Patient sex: M
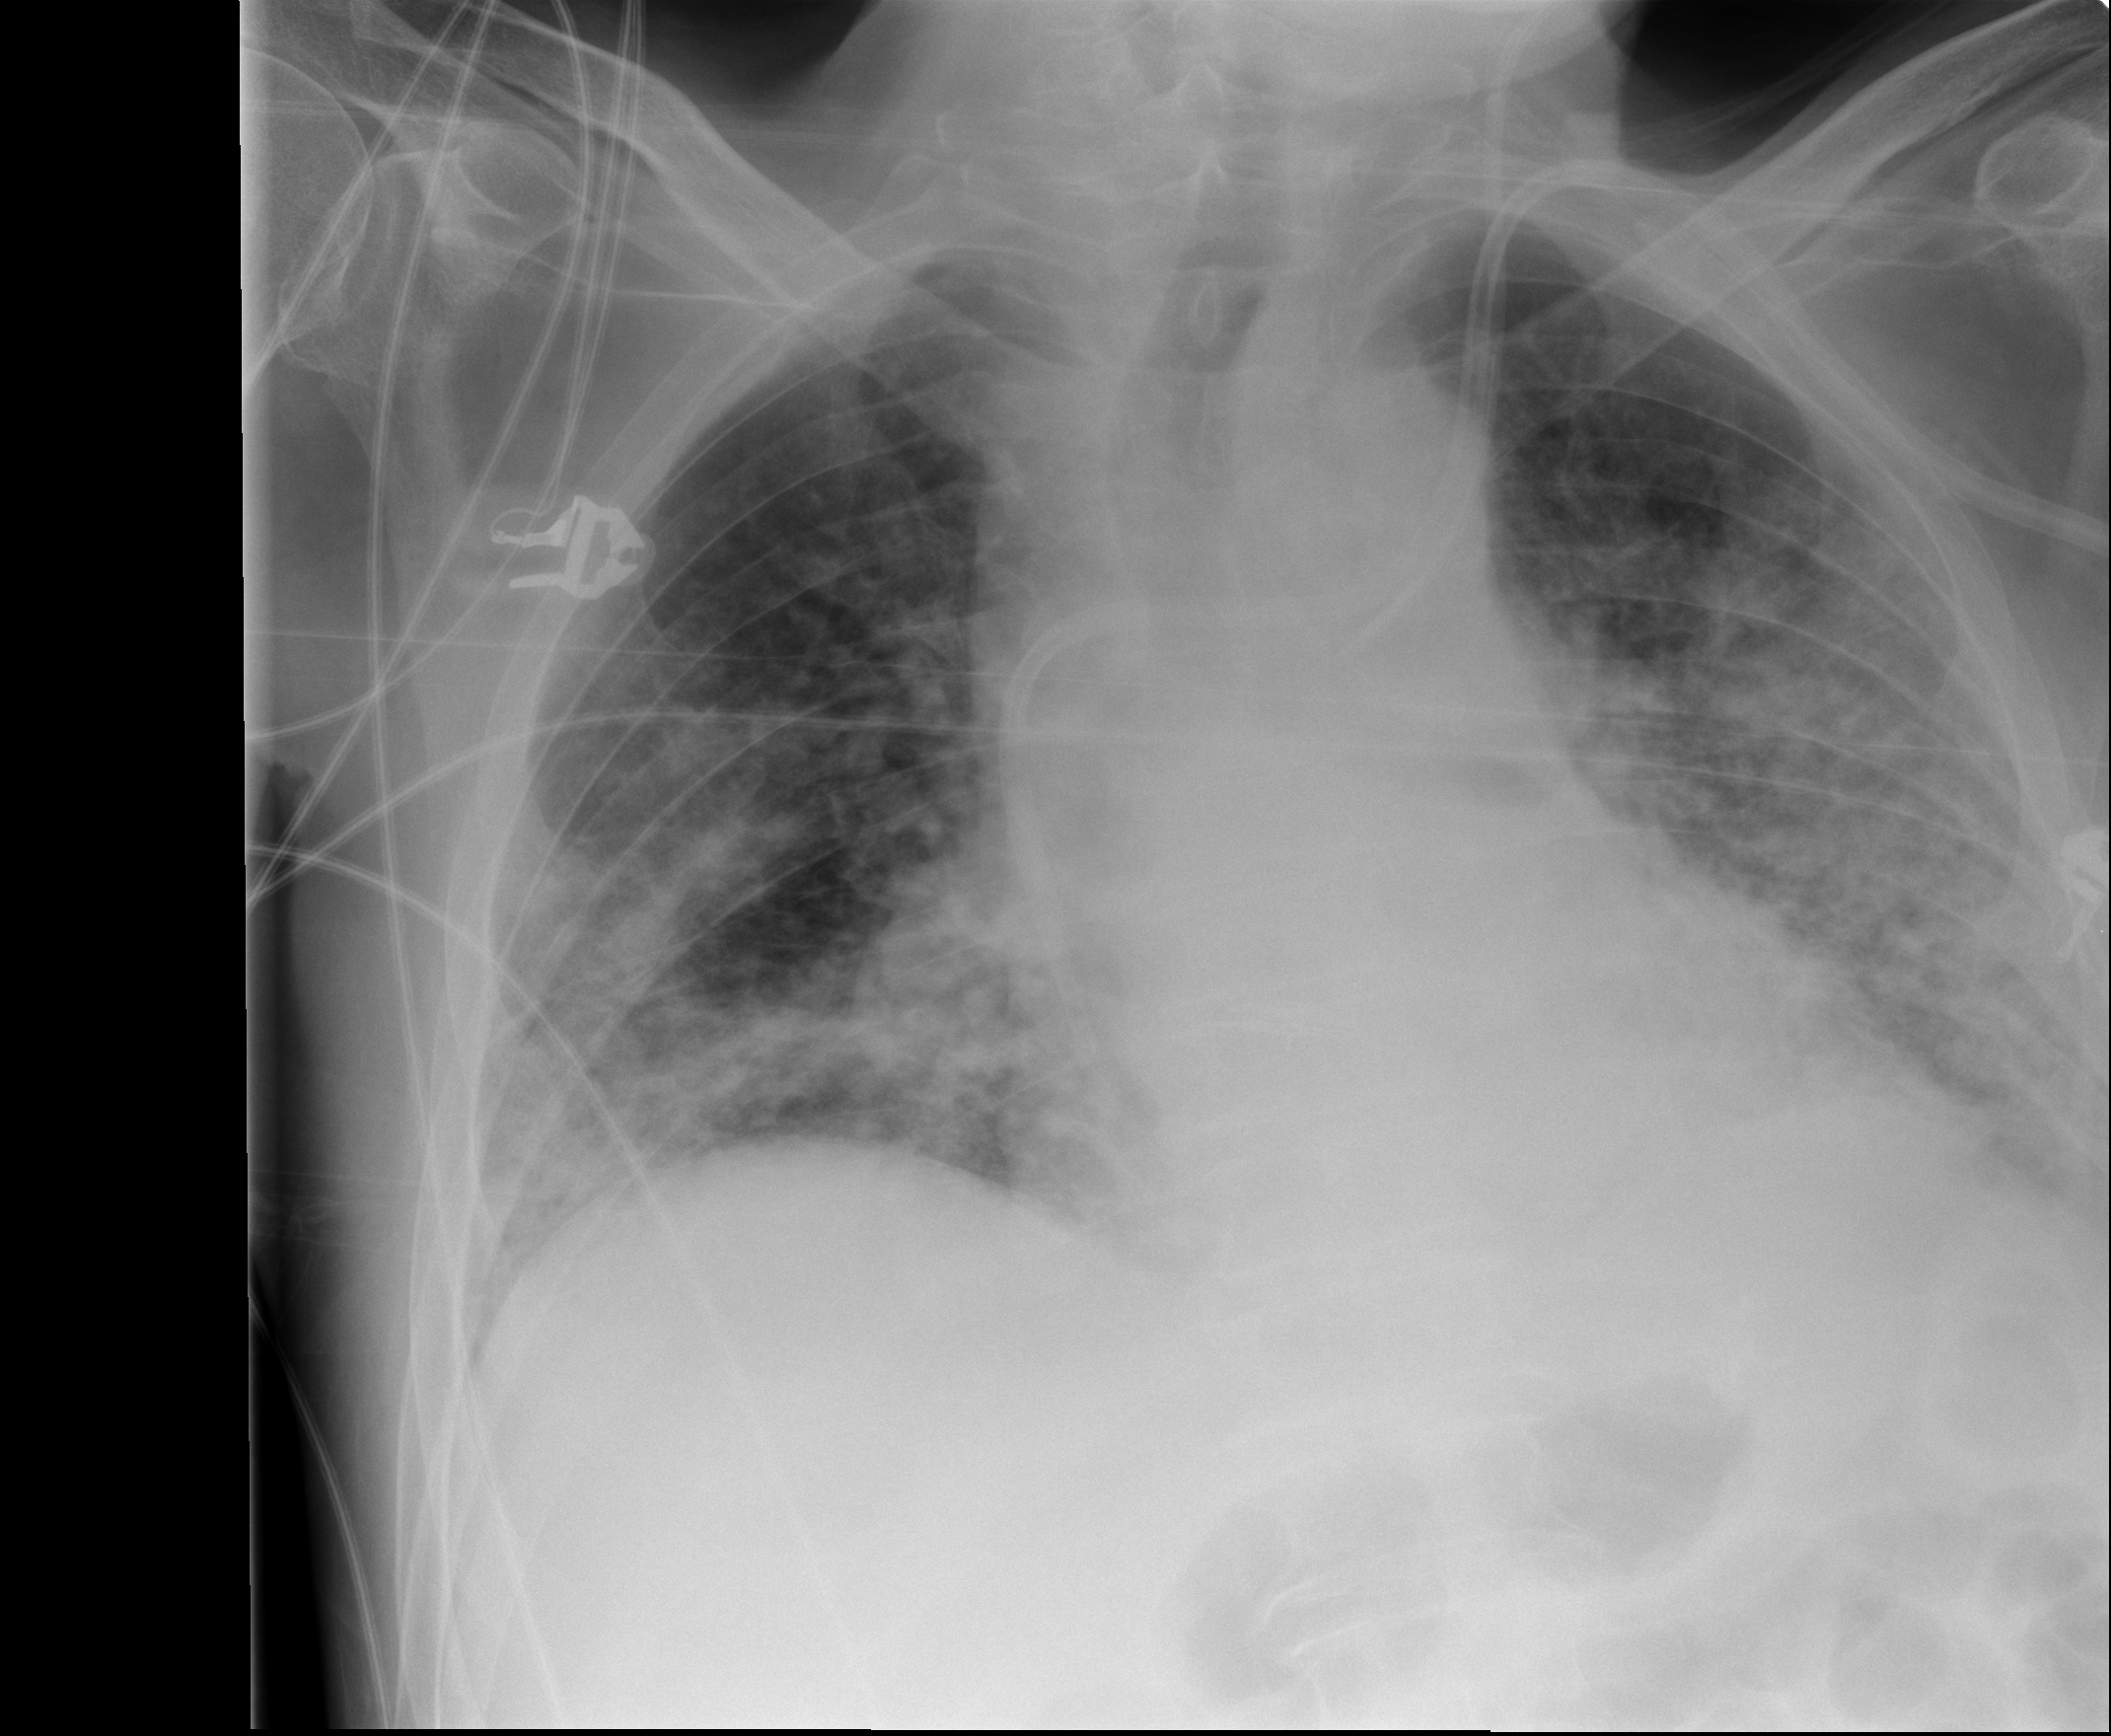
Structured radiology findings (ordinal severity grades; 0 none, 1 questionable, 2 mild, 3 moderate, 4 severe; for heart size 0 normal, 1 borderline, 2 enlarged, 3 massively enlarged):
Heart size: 0
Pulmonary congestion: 0
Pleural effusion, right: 0
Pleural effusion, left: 0
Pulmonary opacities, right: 3
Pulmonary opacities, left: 4
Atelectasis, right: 2
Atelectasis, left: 2